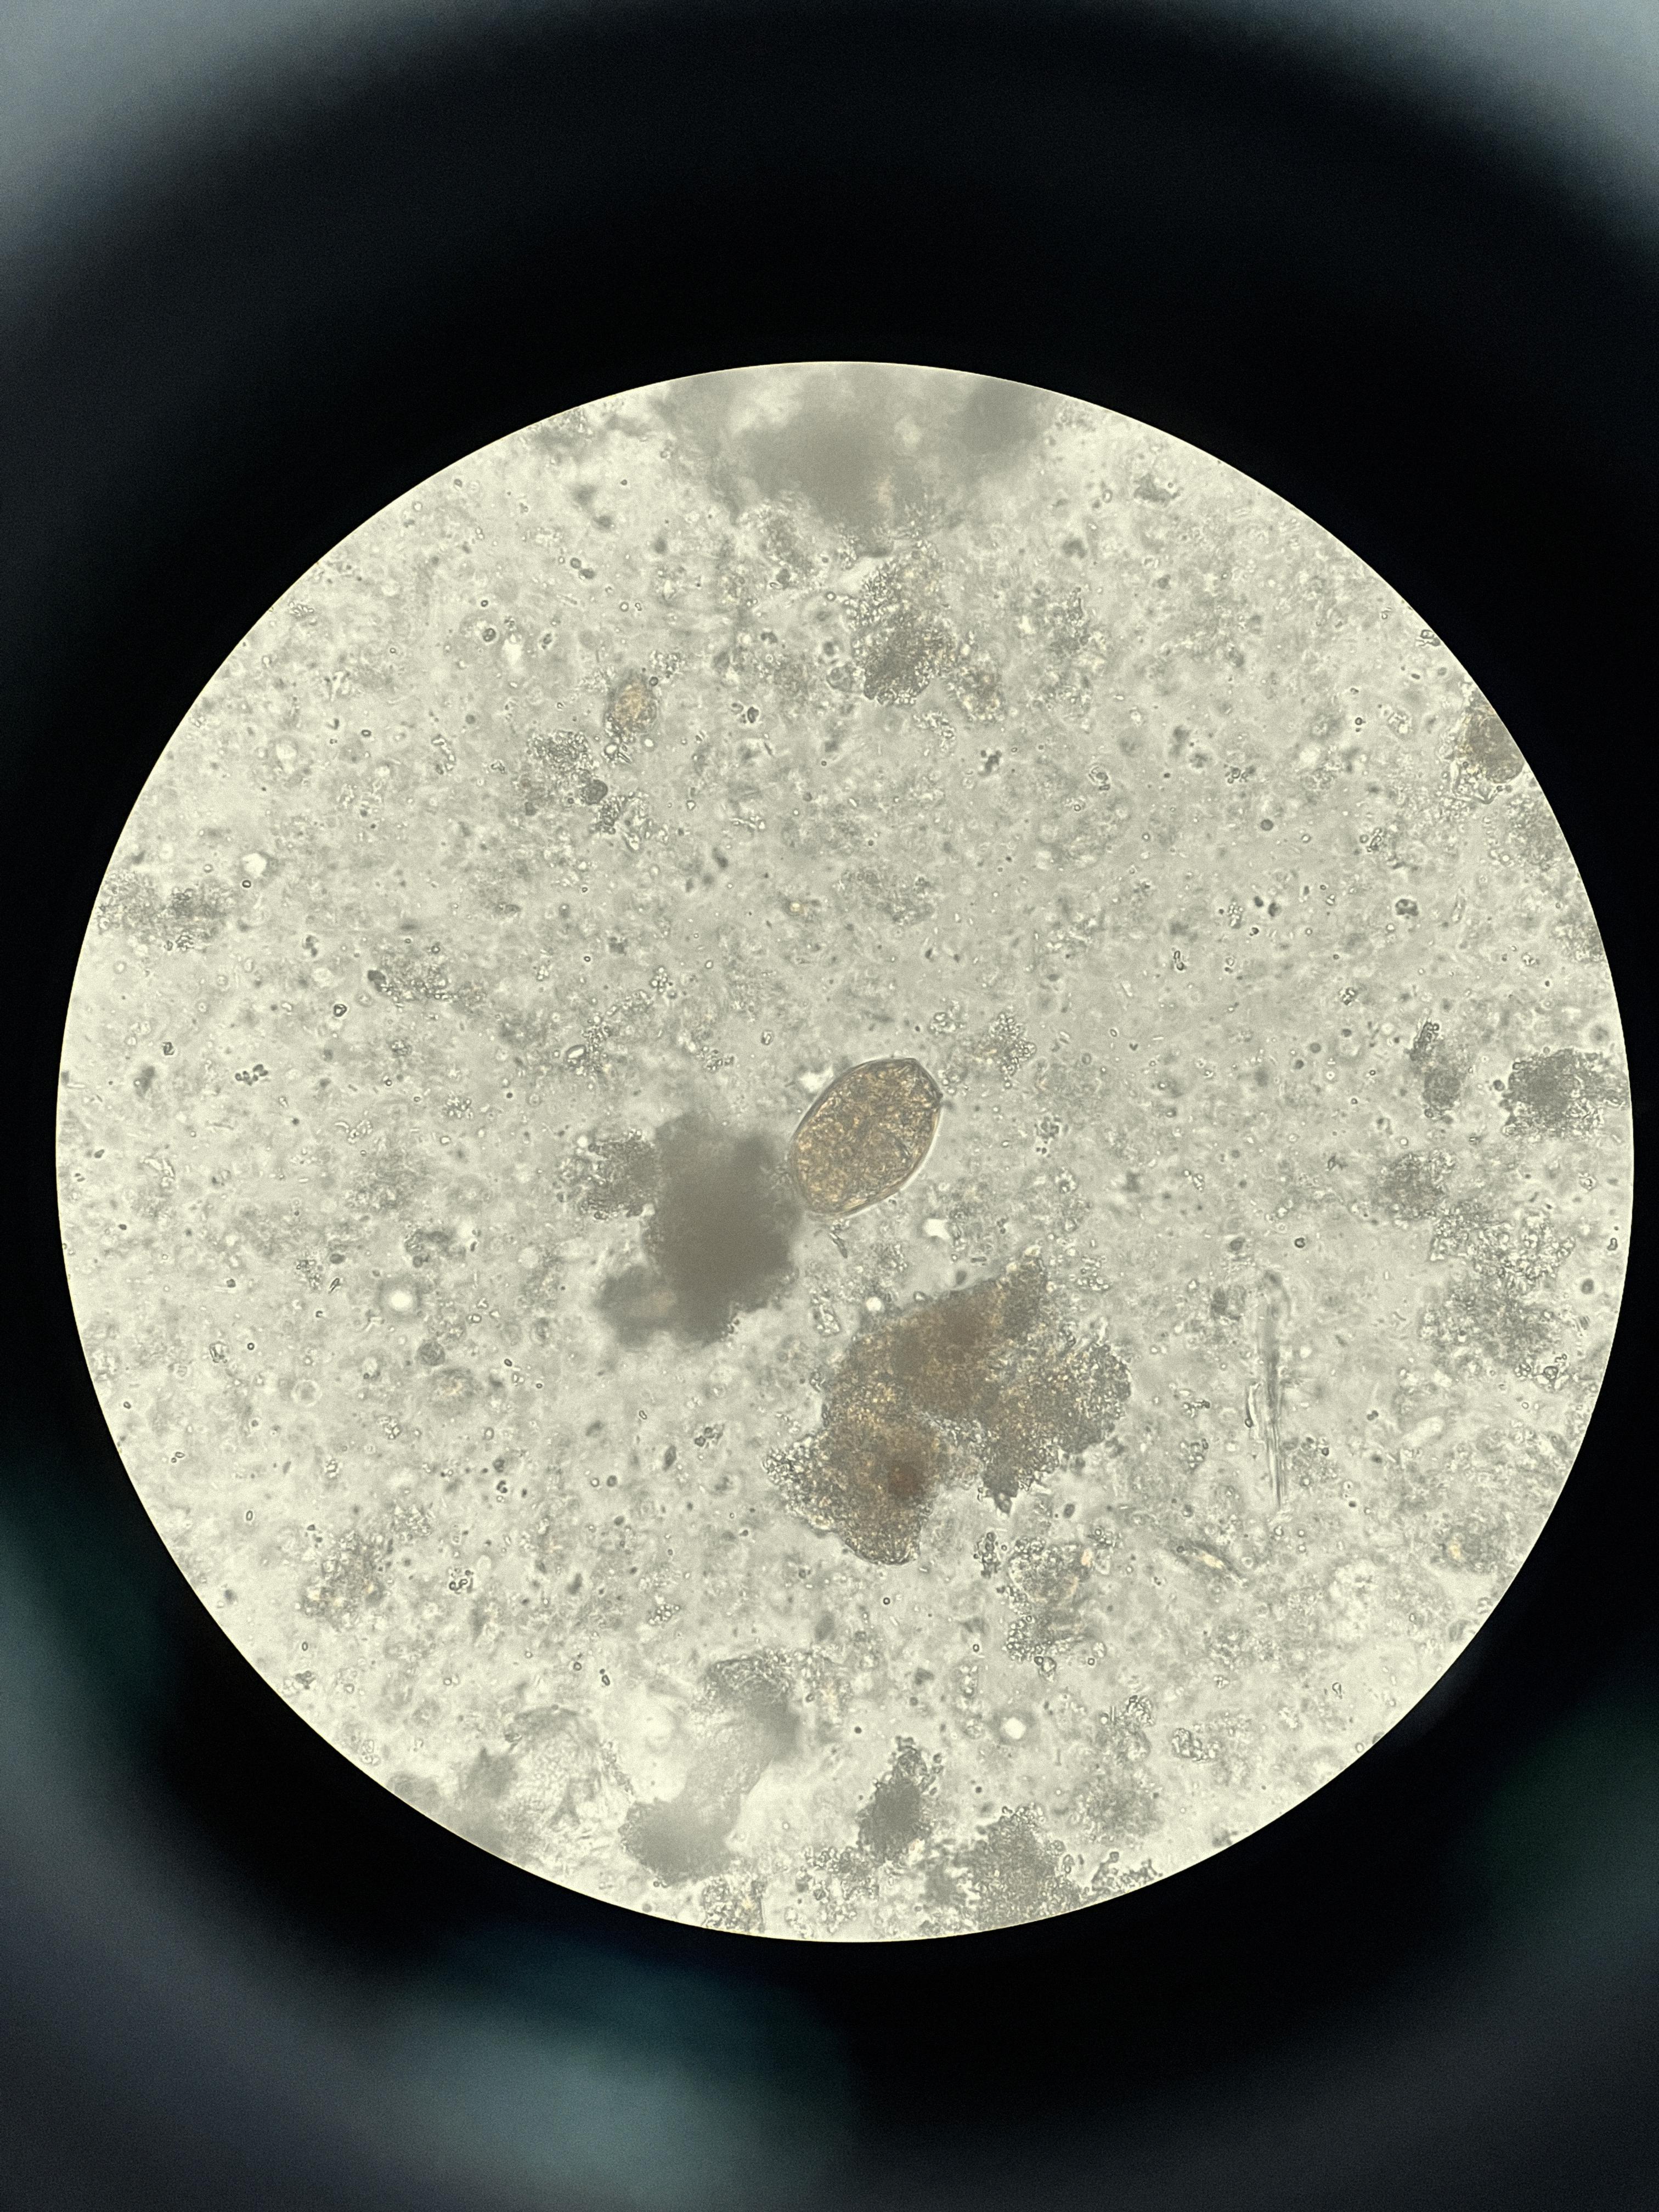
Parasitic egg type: Paragonimus spp